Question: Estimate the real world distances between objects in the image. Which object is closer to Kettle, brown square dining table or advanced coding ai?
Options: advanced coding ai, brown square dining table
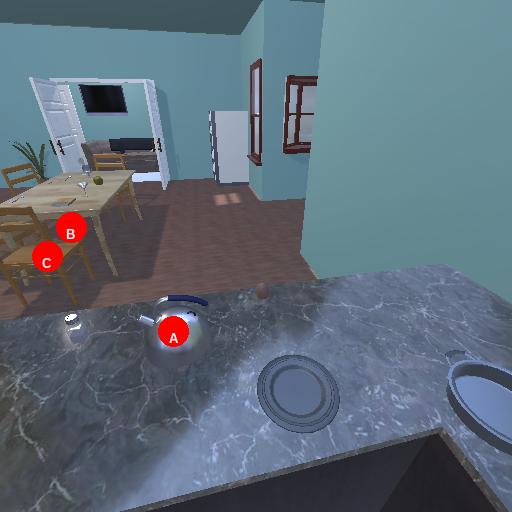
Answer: advanced coding ai